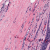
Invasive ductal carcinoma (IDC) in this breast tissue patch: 0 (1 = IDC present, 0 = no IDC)